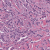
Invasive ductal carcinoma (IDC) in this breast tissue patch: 1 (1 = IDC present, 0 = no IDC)